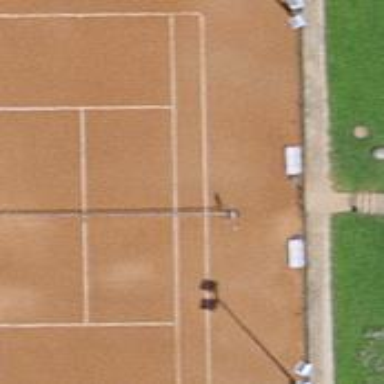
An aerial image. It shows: Sand tennis court on pitch for leisure land.